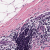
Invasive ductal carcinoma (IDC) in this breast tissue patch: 0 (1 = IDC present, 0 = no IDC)